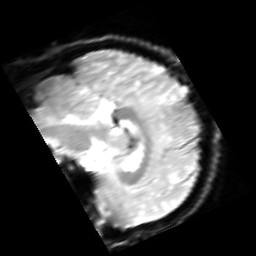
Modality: inplaneT2
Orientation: sagittal
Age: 22
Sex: female